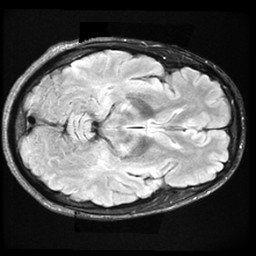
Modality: FLAIR
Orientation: axial
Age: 30
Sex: male
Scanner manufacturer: ge
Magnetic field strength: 3 T
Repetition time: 11 s
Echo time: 0.1497 s